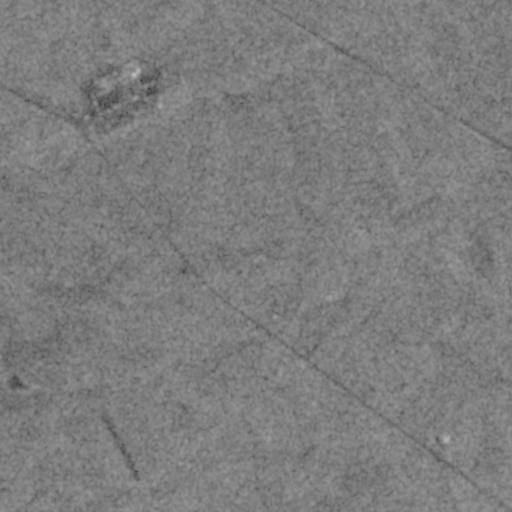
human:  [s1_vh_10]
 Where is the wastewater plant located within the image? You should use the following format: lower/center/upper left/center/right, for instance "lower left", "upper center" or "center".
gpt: The wastewater plant is located in the upper left of the image.
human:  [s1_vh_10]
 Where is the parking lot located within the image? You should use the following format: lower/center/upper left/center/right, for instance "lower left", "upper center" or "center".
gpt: There is no parking lot in the image.

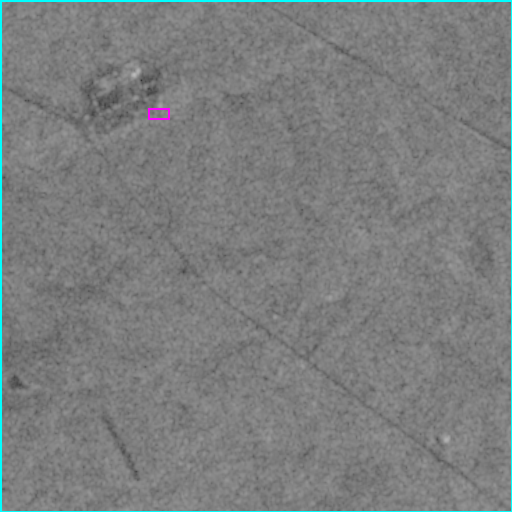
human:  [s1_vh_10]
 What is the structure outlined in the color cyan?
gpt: The structure outlined in cyan is a crop field.
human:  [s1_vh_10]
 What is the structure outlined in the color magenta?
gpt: The structure outlined in magenta is a wastewater plant.
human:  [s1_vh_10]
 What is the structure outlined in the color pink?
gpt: There is no pink outline.